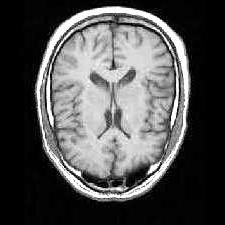
Label: notumor